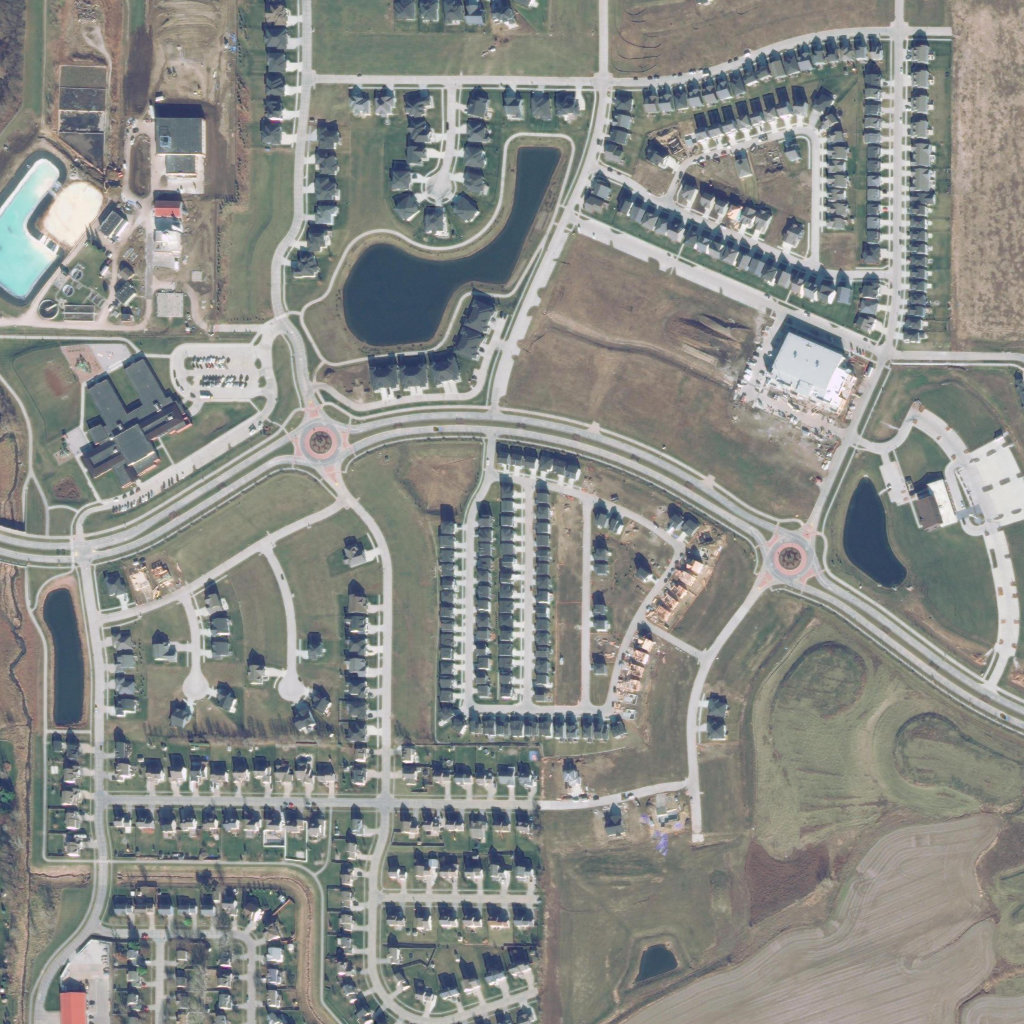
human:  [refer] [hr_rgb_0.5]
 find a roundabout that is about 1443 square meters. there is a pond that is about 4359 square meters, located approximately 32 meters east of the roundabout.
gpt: <box>[[74, 51, 79, 57, 0]]</box>

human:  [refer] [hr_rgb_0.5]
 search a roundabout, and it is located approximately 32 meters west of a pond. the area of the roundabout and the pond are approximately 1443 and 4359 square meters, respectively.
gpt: <box>[[74, 51, 79, 57, 0]]</box>

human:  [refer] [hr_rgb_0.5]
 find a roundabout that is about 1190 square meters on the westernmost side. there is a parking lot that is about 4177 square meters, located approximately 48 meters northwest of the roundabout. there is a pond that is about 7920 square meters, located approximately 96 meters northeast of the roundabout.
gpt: <box>[[28, 40, 33, 45, 0]]</box>